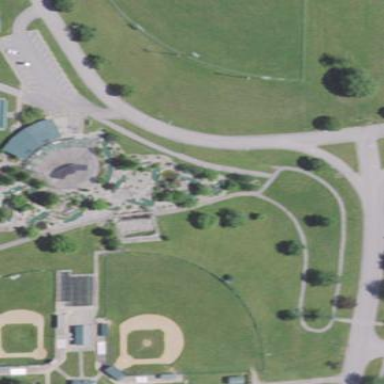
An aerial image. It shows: Miniature golf course.